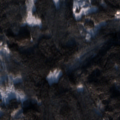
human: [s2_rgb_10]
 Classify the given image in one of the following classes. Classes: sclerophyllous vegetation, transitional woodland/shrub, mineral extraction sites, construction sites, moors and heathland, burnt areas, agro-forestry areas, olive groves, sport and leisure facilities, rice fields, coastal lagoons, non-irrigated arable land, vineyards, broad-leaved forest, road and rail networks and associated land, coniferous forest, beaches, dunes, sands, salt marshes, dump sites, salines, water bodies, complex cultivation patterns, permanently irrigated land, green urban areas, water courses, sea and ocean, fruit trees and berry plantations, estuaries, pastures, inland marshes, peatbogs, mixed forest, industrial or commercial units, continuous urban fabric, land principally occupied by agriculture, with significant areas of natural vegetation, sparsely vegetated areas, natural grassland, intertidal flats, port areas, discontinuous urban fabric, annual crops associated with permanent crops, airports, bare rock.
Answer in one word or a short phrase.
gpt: coniferous forest, mixed forest